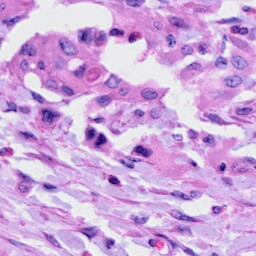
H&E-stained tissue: Cervix